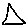
Label: triangle